Question: While committing my project some of the files (dll and pdb) are strikethrough.
Why they are strikethrough?
I don't want these file to be checkin into TFS as they all are of no work, they are just a pdb and the files under the obj and bin folders.

What should I do to remove those strikethrough file from the VisaulStudio TeamExplorer window and not to check in those fiels?
This problem starts when i fire one git command "git rm -r --cached " to remove obj folder and not to checkin it to TFS.
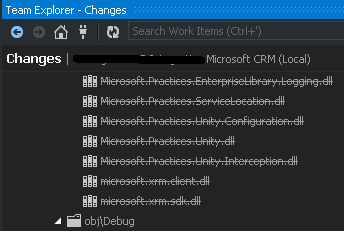
Answer: The strike through means you have deleted the file, and that the next commit will delete it from the git repo (tip only). Since the git rm command worked, it means you have earlier committed these file to your repo.
It seems you don't have a .gitignore file to exclude these files from your commits from the start.
When you start up a new git repo, you should always ensure you have a proper .gitignore file. That file will include patterns to exclude all dlls and exes, and also all pdb, and lot of other stuff you don't want in your repo.
If you use the Team Explorer Home page, and start a new solution there, it will automatically include a common .gitignore file for you. If not, you can add it from the Team Explorer/Settings page, Git Settings. (PS: Add the .gitattributes at the same time).
In your situation now, you must either clean your repo for binaries, - which you would do if it is large, or just commit the deletes and live with some dlls/pdbs in your history - which you do if it is small.